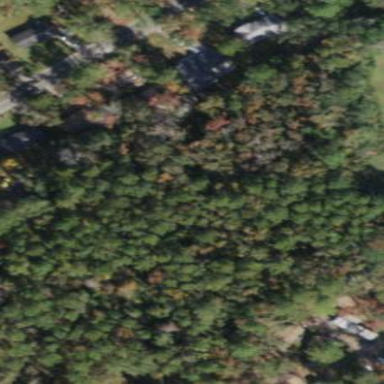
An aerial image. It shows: Mixed woodland area with various types of leaves.